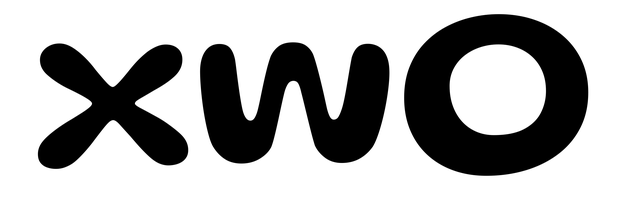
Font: Gluten_Medium